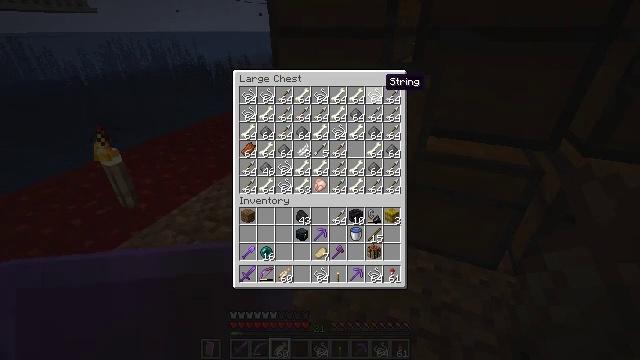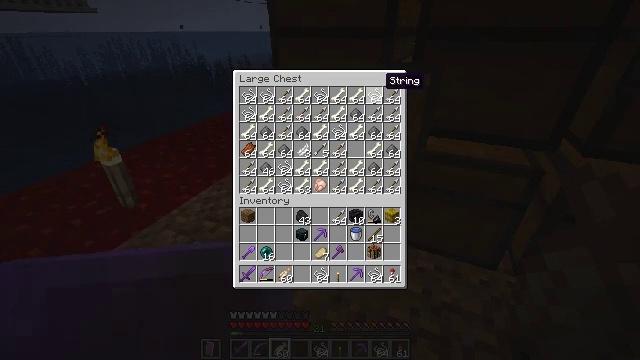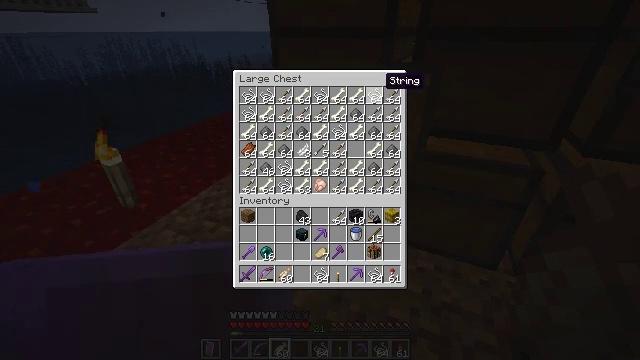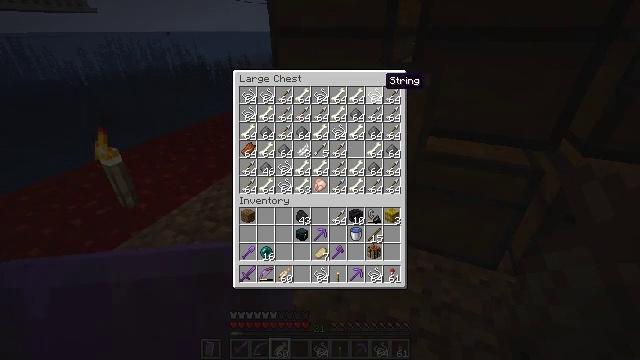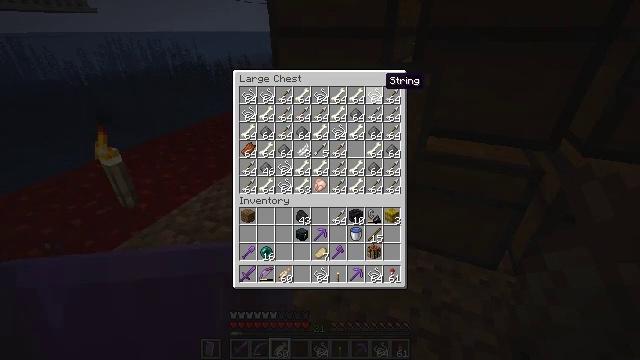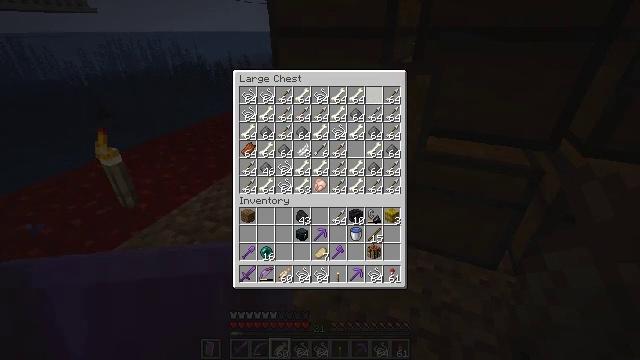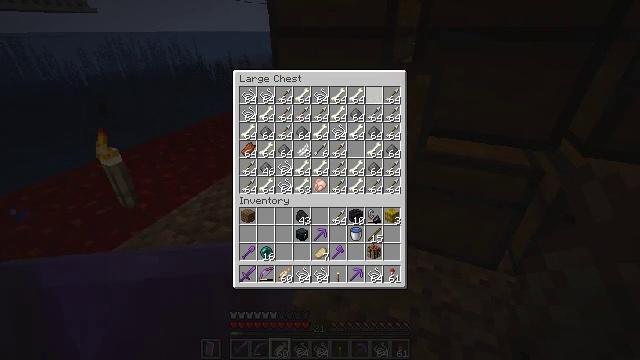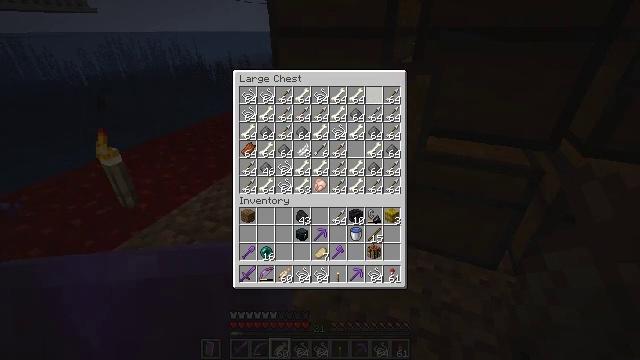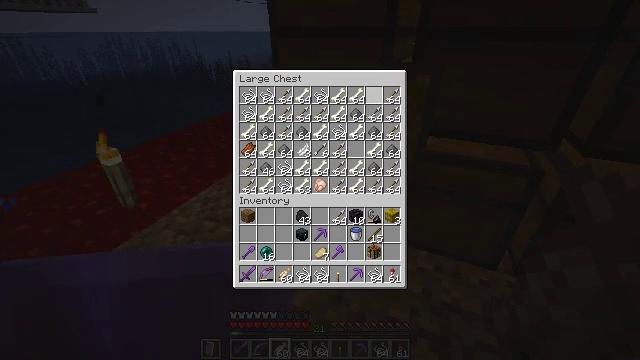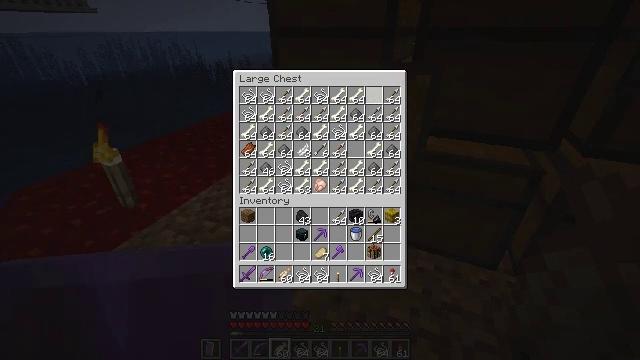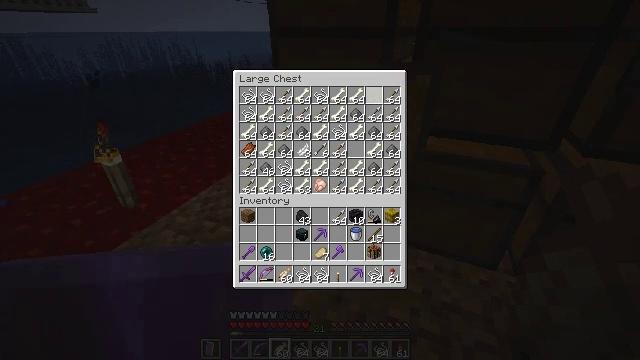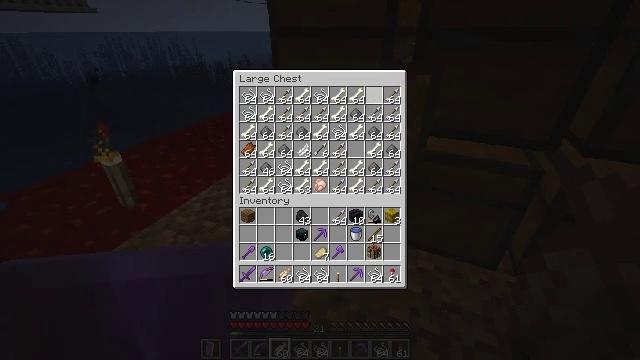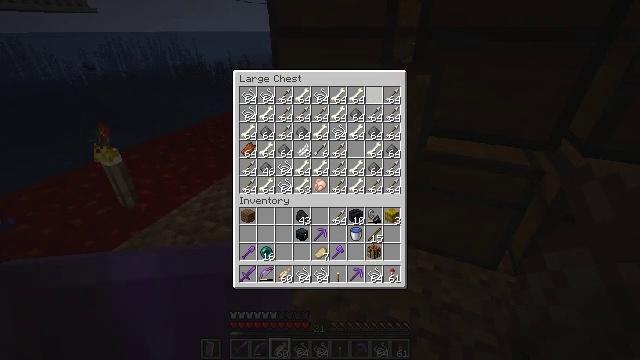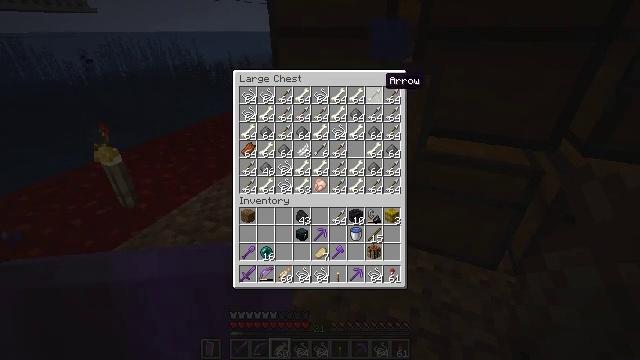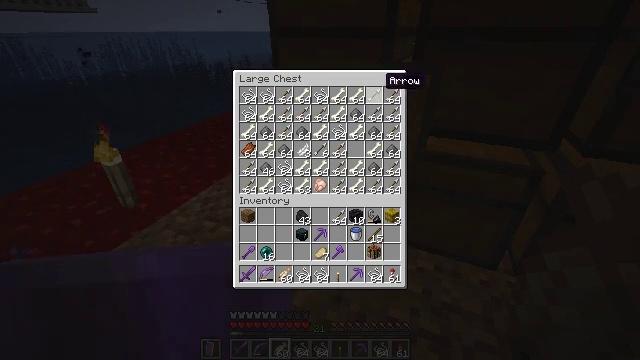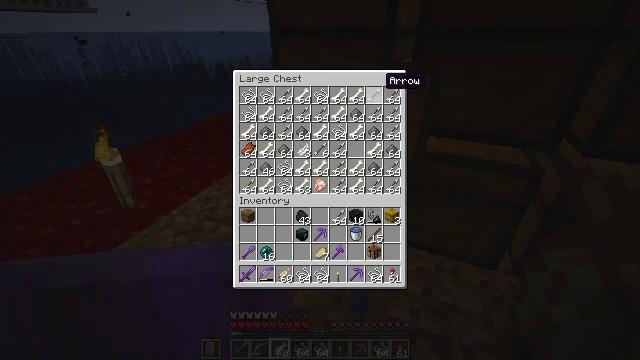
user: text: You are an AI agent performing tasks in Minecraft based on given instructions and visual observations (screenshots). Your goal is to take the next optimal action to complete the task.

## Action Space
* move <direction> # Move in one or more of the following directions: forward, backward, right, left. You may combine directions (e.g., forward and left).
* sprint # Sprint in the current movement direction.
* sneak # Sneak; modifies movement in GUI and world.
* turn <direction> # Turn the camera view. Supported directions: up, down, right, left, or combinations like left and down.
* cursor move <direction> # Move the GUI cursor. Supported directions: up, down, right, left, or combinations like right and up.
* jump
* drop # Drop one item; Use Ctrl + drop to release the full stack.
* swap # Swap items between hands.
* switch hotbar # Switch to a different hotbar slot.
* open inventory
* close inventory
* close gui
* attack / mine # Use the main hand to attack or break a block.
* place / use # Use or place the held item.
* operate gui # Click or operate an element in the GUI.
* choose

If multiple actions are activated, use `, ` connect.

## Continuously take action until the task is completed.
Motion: motion action
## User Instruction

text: Mine the sticky piston.
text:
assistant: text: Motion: sneak
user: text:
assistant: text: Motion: sneak
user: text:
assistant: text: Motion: sneak
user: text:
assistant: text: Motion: sneak
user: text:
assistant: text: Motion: sneak, attack / mine
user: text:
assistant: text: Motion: sneak, attack / mine
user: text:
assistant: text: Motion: sneak, attack / mine
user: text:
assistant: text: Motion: sneak
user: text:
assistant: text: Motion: sneak
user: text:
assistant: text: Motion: sneak
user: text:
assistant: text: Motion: no_op
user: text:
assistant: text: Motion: no_op
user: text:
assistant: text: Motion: no_op
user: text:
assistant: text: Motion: no_op
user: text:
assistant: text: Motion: no_op
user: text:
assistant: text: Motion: no_op
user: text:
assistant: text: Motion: no_op
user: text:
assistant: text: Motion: no_op
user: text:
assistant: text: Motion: turn left
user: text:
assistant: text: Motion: turn left and up
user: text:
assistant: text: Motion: turn left and up
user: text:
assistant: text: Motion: turn left and down
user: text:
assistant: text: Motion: turn left and down
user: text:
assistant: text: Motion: no_op
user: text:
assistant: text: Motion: no_op
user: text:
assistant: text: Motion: no_op
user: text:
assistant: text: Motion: no_op
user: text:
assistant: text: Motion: no_op
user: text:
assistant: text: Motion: no_op
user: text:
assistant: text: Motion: no_op